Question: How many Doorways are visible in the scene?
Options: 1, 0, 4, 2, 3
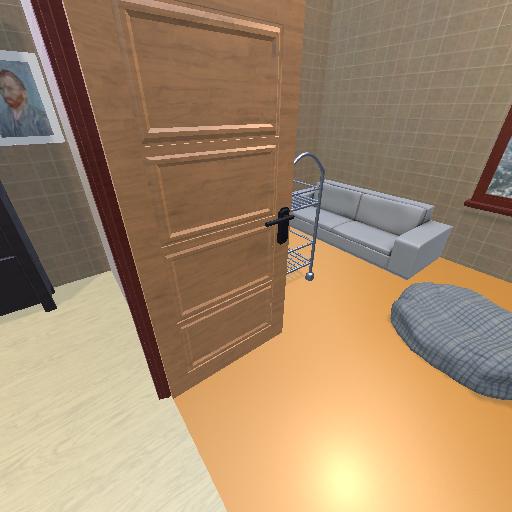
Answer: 1